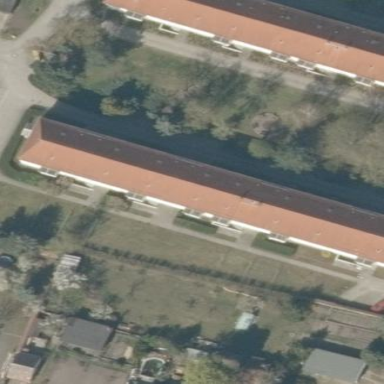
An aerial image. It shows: Hipped roof apartment building.